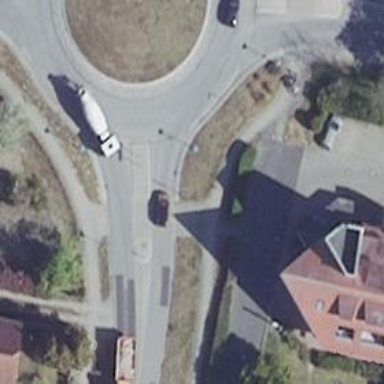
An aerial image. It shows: Unmarked crossing with pedestrian island.